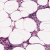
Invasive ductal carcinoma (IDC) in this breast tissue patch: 1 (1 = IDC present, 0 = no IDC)